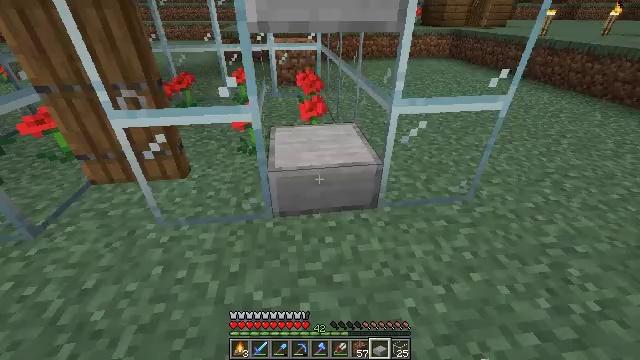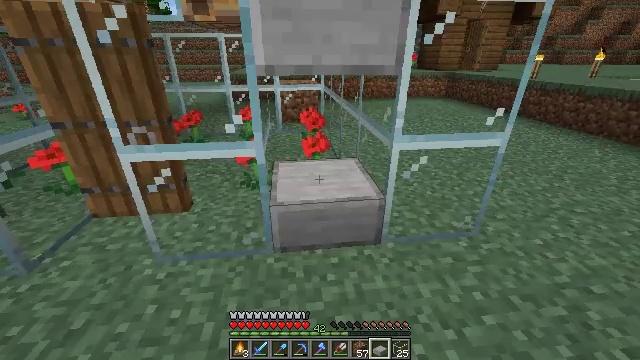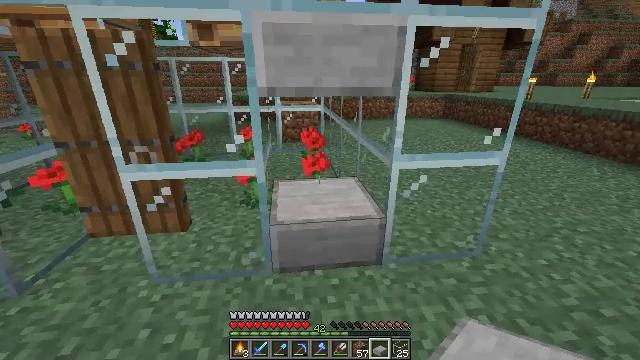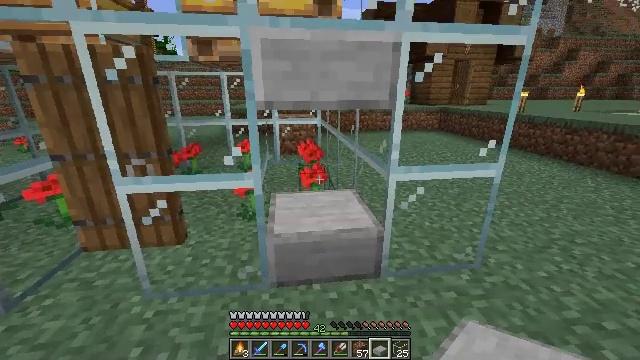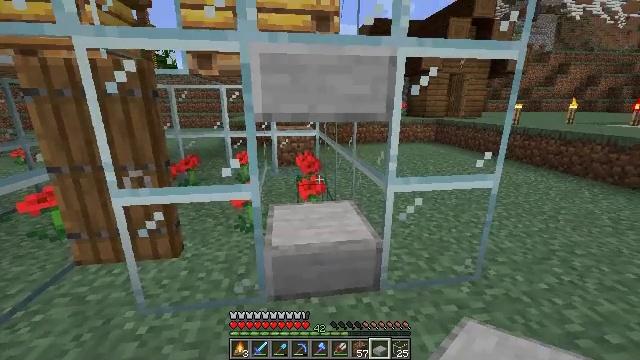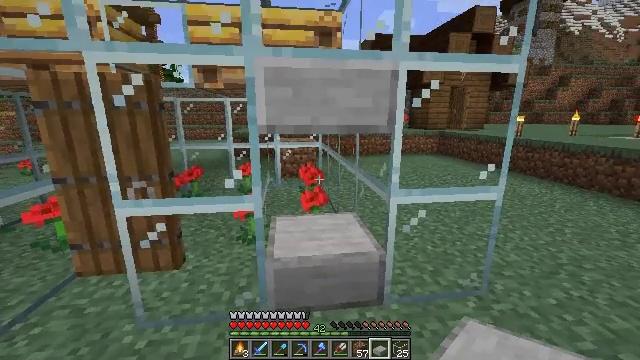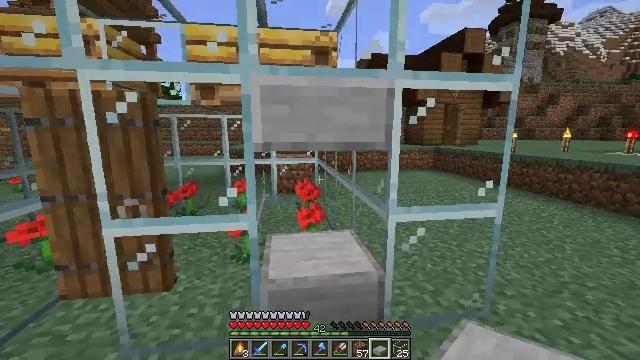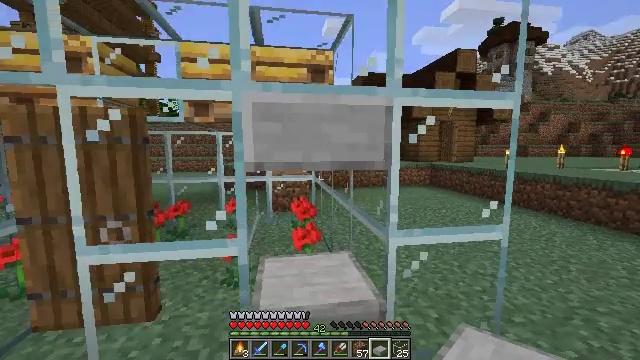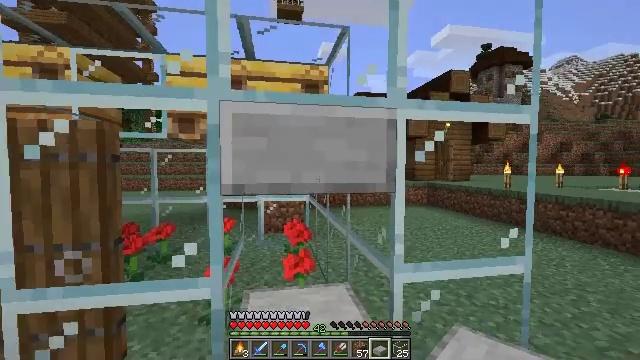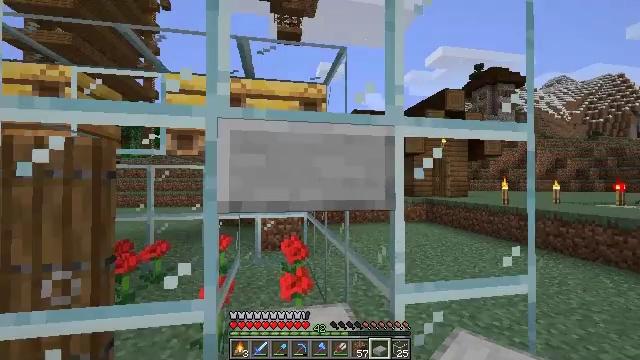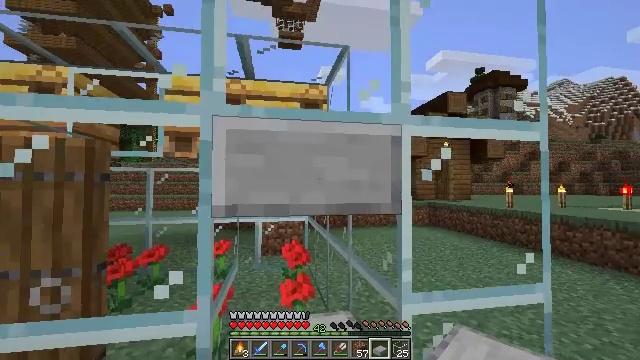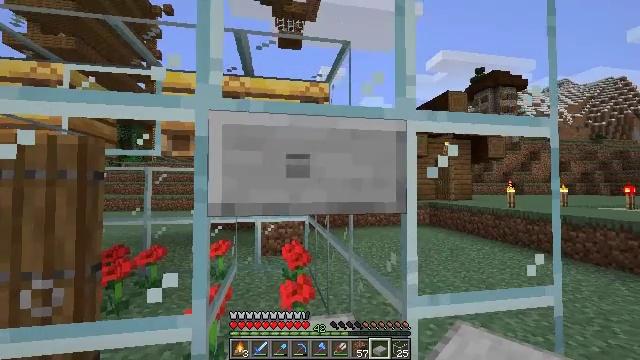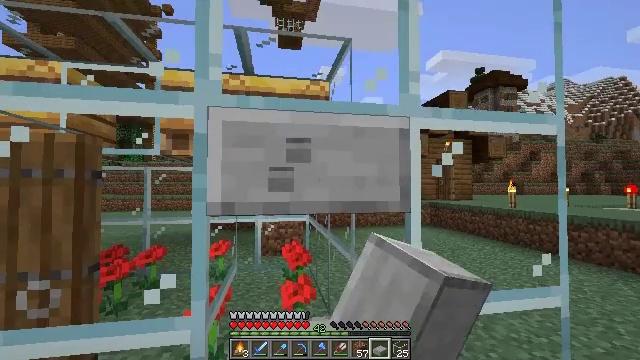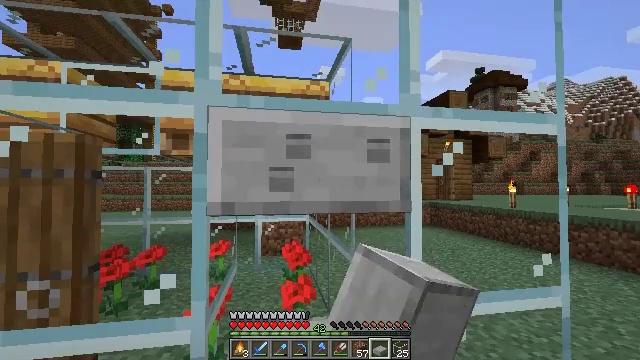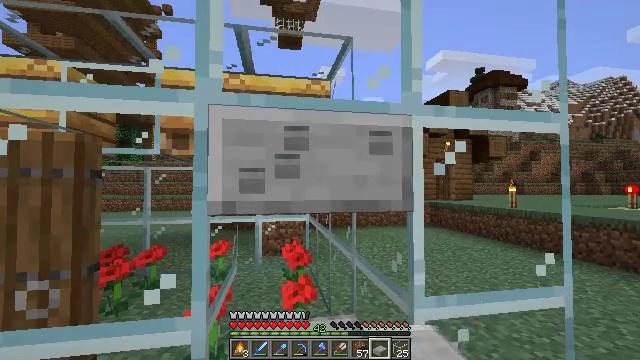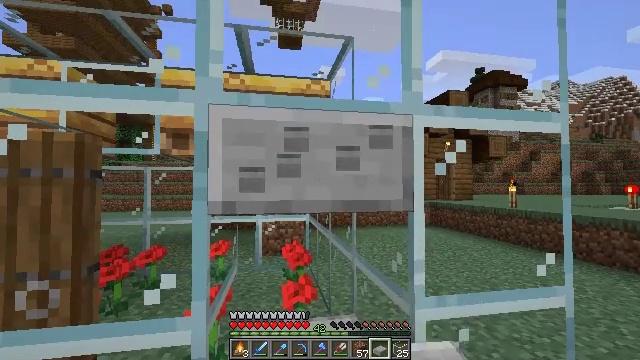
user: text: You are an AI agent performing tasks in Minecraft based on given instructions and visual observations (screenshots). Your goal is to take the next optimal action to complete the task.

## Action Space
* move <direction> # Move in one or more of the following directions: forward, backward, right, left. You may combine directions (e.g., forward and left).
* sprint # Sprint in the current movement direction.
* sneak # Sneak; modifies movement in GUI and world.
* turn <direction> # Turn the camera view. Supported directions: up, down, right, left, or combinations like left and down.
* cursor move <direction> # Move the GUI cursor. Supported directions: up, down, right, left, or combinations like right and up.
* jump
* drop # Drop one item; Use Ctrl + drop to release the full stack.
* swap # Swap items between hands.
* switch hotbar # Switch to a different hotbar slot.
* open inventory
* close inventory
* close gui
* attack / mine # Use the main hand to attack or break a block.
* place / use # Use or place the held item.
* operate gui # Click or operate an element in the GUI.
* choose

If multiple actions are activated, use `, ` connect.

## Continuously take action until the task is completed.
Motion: motion action
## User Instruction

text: Collect smooth stone slab pieces.
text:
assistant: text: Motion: turn up
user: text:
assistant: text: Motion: turn up
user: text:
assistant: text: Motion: turn up
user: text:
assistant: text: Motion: turn up
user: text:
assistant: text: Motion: turn up
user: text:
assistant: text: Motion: move forward, turn up
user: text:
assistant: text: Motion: move forward, turn up
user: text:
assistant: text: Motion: move forward, turn up
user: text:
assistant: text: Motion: turn up
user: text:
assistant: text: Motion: no_op
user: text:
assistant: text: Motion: attack / mine
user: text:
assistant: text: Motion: attack / mine
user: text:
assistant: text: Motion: attack / mine
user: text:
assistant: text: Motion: attack / mine
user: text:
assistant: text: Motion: attack / mine
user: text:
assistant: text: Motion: attack / mine
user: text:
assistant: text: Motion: attack / mine
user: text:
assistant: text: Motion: attack / mine
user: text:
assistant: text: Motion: attack / mine
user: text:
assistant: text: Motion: attack / mine
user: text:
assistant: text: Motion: attack / mine
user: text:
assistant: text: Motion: attack / mine
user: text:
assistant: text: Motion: attack / mine
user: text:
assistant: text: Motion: attack / mine
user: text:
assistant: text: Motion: attack / mine
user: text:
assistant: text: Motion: attack / mine
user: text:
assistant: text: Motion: no_op
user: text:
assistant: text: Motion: no_op
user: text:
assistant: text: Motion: no_op
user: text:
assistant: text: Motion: turn down